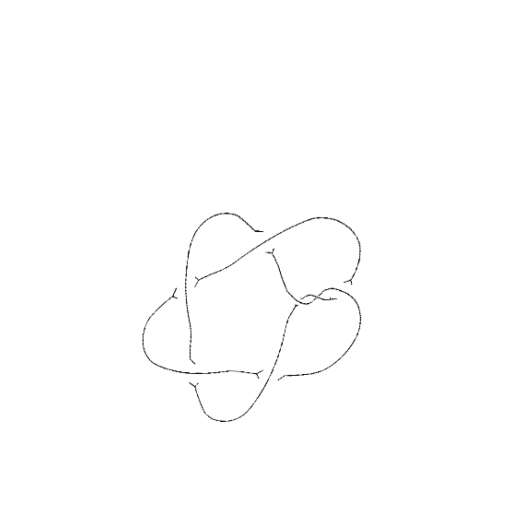
Crossing number: 7